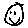
Label: smiley face